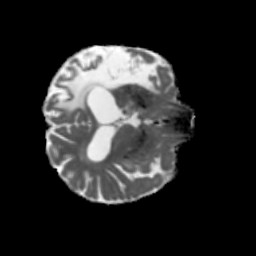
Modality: MD
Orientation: axial
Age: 52
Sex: male
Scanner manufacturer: siemens
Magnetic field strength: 3 T
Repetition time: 5.47 s
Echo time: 0.0854 s